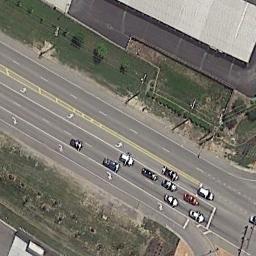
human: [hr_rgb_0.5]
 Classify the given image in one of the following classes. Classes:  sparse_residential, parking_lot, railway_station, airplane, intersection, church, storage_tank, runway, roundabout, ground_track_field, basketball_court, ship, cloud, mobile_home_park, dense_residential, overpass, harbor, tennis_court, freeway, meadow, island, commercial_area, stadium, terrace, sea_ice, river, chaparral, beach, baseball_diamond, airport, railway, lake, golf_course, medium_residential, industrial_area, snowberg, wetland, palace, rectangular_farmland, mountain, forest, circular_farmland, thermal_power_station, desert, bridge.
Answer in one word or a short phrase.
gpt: freeway